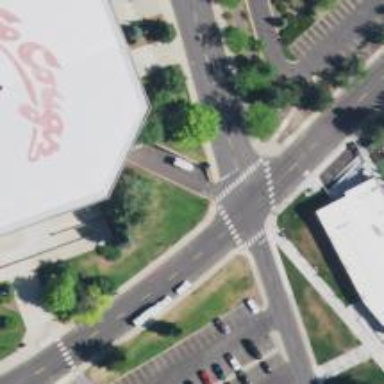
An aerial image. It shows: Pedestrian crossing with zebra markings on the footway.